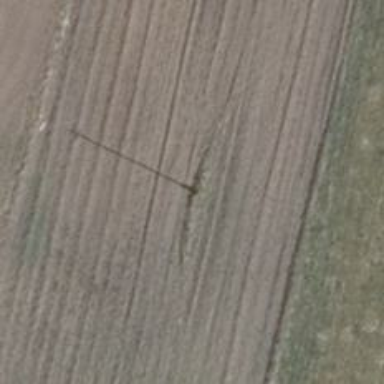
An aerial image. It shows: Power pole.